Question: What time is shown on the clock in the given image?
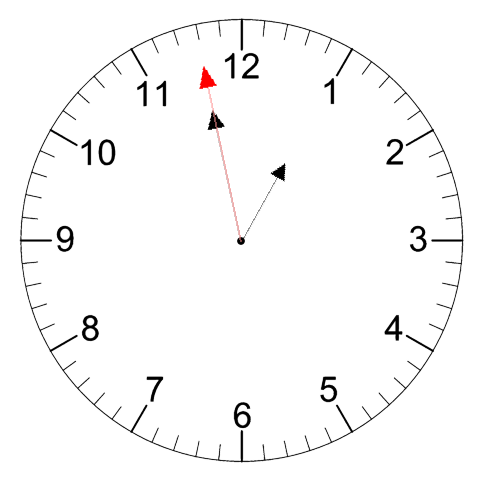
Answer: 12:57:58